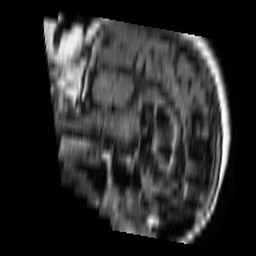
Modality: FLAIR
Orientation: sagittal
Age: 84
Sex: female
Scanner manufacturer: philips
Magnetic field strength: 1.5 T
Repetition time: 11 s
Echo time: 0.14 s